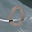
Label: 0